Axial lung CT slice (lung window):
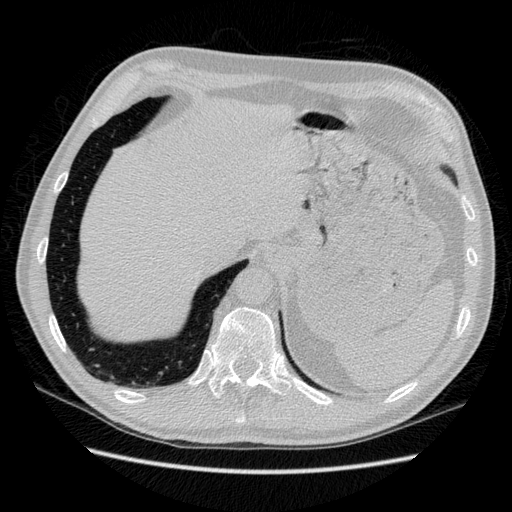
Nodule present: no